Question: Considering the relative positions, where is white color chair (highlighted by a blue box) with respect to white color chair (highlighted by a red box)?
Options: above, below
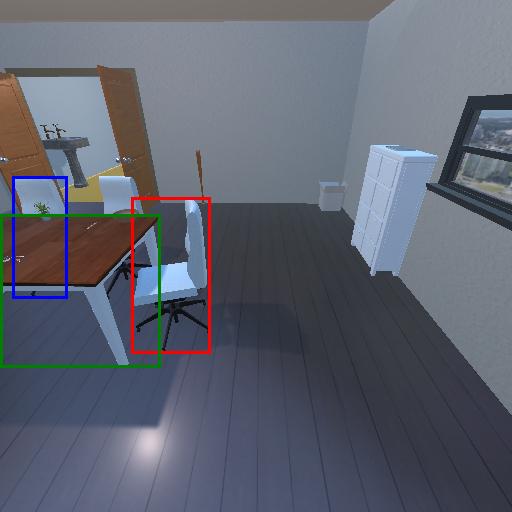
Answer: above